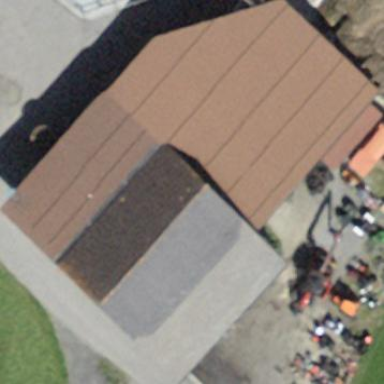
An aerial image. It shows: Building with tiled roof.